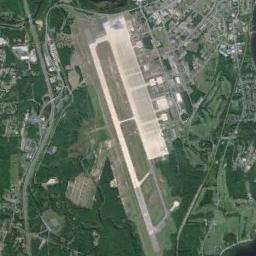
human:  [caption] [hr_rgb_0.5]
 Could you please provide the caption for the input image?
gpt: A complex airport with many runways and buildings is surrounded by a residential area and green spaces .

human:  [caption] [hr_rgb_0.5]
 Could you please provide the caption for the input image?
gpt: An airport is surrounded by many buildings and fields .

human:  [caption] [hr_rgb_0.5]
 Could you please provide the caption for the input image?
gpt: The airport has three staggered runways .

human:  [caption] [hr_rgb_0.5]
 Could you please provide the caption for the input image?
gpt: An airport with some runways and an open area on the lawn and some villages beside .

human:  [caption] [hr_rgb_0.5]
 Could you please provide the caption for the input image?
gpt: The airport is surrounded by grass .